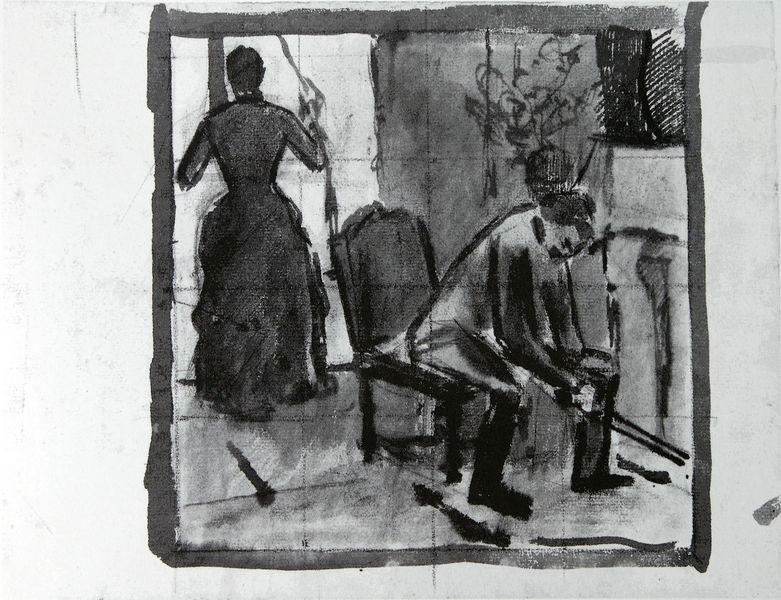
Titel: Étude d'ensemble pour "Un dimanche", Studie für "Ein Sonntag"
Künstler: Paul Signac
Institution: (Privatsammlung)
Schlagwörter: dunkel, feuer, gemälde, hand, kopf, mann, schatten, wasser, weiß, aquarell, komposition, sitzen, blume, blumen, fenster, frau, grau, haar, hell, holz, kleid, köpfe, licht, raum, rücken, schwarz, skizze, stuhl, tür, zeichnung, zimmer, blick, blüten, dame, malerei, rock, anzug, bart, hose, mütze, wand, arme, rahmen, stehen, trauer, bild, herr, innenraum, schauen, spiegel, vorhang, boden, haare, interieur, sessel, sitzend, stehend, paar, pflanze, gebeugt, schultern, kamin, ofen, stock, vase, beine, balkon, taille, rückenansicht, papier, blumenvase, kaminsims, lehne, ansicht, parkett, schuhe, stab, studie, abstrakt, sonnenlicht, grafik, wasserfarbe, linien, rand, gardine, tapete, stuhllehne, warten, nachdenken, stehende, gewächs, striche, laviert, tusche, wasserfarben, zangen, dunkelgrau, fensterkreuz, glut, linie, munch, kohle, hinten, rückenfigur, plastisch, schwarz-weiss, schraffur, radierung, streit, strich, bleistift, stiefel, schuh, entwurf, von hinten, sims, ehepaar, quader, hellgrau, müde, niedergeschlagen, abgewendet, stitzen, sitzender, graustufen, quadrat, viereck, matisse, raster, quadratisch, vorzeichnung, einheizen, zange, gouache, aquarelliert, aquarel, vorstudie, trist, quadrierung, getuscht, quadartisch, raste, sutt, grübeln, dunekl, grüblerisch, gardinie, wartren, mann auf stuhl